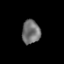
Tissue: prostate
Cell type: T cells
Senescence score: 0.3227
Nuclear area (px): 425
Mean DAPI intensity: 113.273